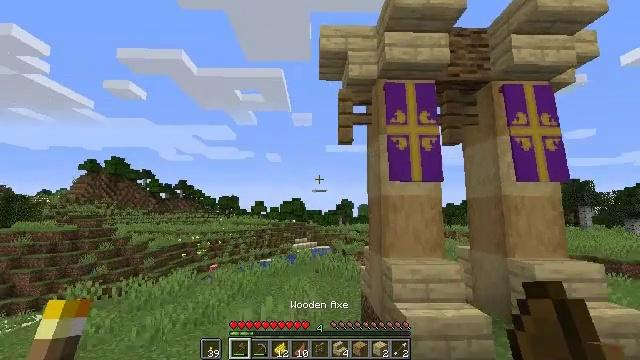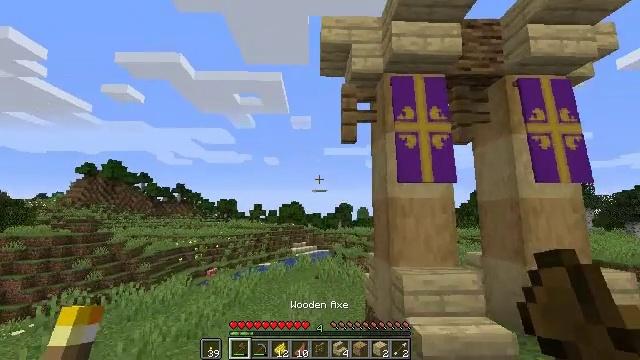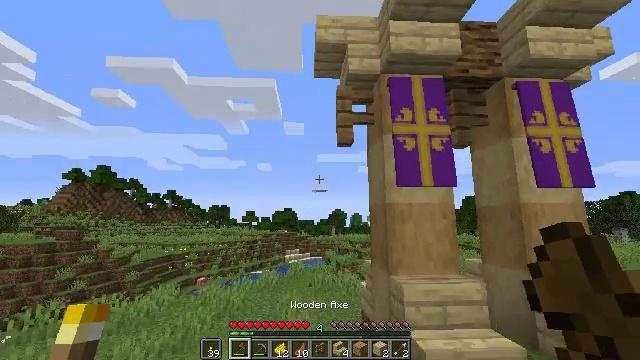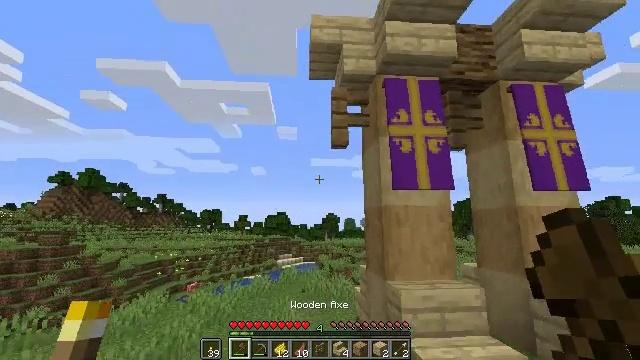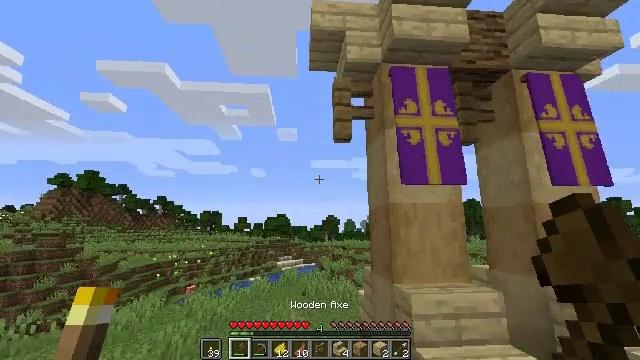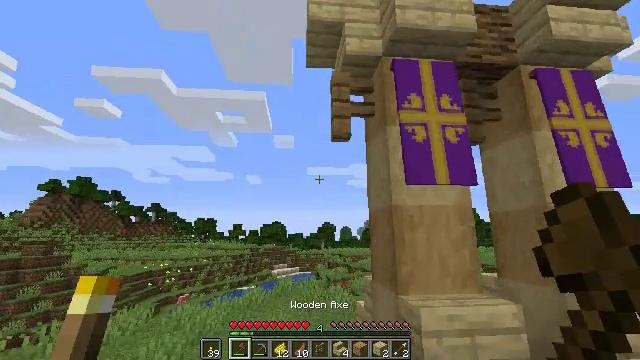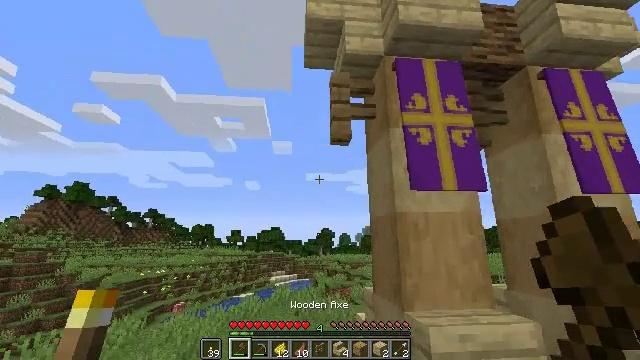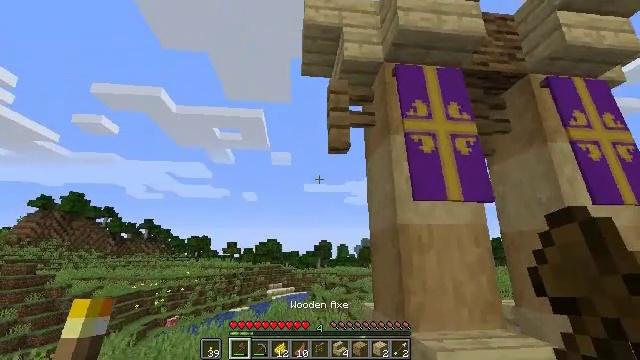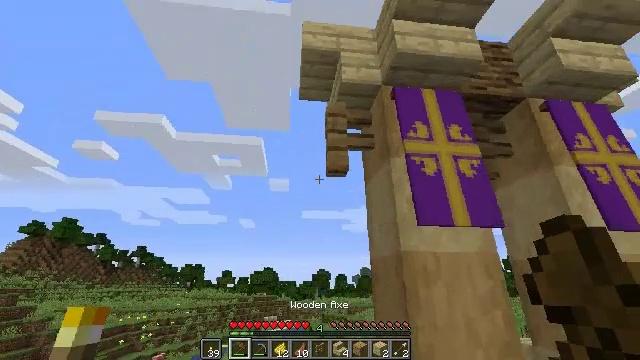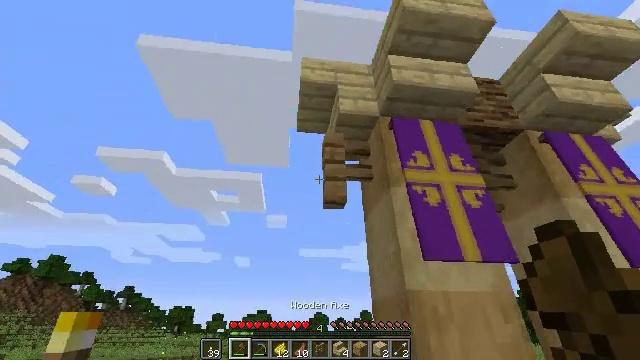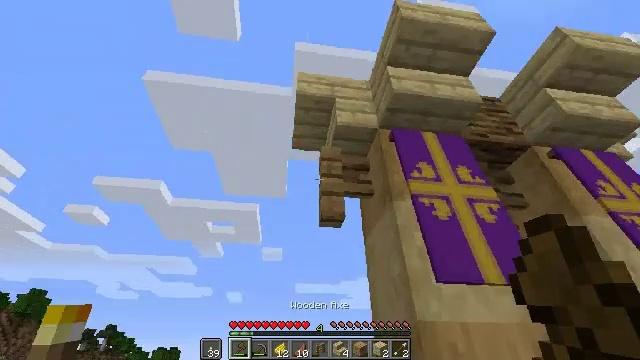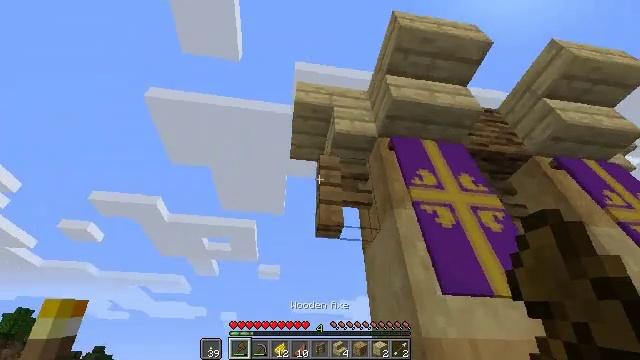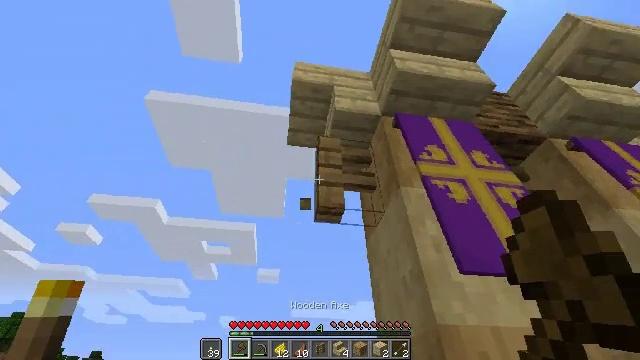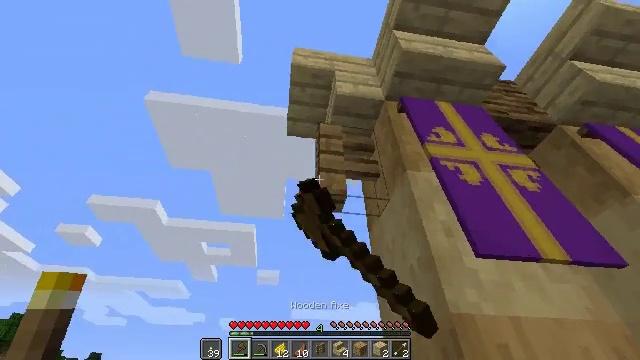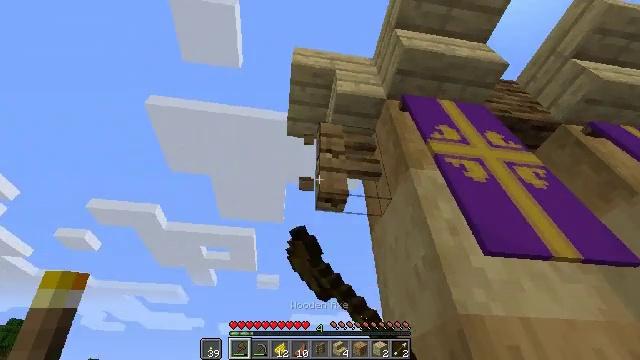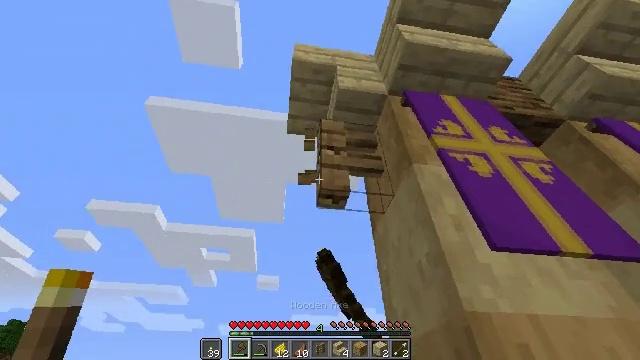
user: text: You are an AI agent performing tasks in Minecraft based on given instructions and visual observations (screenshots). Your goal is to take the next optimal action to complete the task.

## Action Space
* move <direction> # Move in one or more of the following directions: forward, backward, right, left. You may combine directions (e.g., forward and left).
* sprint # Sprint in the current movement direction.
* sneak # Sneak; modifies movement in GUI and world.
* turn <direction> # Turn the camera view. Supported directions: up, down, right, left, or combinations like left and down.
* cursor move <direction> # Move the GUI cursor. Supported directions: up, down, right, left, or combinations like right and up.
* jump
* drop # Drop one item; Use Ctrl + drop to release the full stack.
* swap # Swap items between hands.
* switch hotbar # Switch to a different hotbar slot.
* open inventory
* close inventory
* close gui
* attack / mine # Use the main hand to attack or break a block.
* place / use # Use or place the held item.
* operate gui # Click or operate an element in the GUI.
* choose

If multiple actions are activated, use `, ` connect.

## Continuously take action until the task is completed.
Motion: motion action
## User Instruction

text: Break down the oak fence.
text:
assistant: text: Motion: move forward
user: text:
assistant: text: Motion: move forward, turn right and up
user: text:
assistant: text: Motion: move forward, turn right
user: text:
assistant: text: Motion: move forward
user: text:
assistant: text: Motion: move forward, turn up
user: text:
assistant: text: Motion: move forward, turn up
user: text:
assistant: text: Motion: move forward, turn up
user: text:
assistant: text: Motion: move forward, turn up
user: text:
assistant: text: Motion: move forward, turn up
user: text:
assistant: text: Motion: move forward, turn up
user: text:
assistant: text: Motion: move forward, turn up
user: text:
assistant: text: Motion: move forward, attack / mine
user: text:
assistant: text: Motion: attack / mine
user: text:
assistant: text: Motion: attack / mine
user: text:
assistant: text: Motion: attack / mine
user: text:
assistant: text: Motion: attack / mine
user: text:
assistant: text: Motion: attack / mine
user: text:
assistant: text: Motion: move forward, turn up, attack / mine
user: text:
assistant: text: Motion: move forward, turn right and up, attack / mine
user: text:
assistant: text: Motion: move forward, turn up, attack / mine
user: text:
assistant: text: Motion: attack / mine
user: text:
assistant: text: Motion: attack / mine
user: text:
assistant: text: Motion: turn up, attack / mine
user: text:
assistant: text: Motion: turn up, attack / mine
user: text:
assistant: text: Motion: turn up, attack / mine
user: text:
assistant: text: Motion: turn right and up, attack / mine
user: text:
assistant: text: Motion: turn right and up, attack / mine
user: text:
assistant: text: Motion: turn right and up, attack / mine
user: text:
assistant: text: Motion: attack / mine
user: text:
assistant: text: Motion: attack / mine